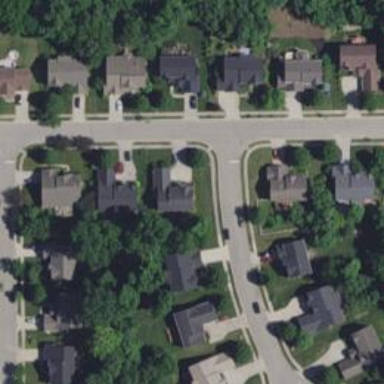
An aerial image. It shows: Residential road with separate asphalt sidewalk.